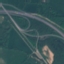
Land use / land cover class: Highway